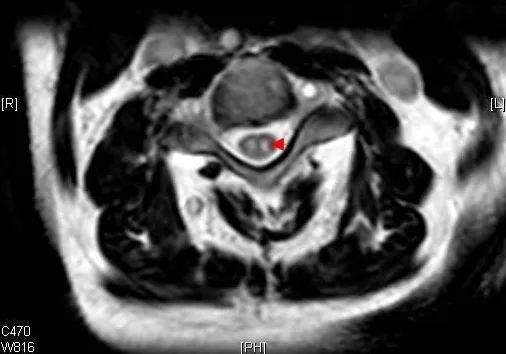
Sagittal T2-weighted MRI scan showing an abnormally high signal of the spinal cord extending from C3 down to the lower end plate of C5.
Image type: radiology (mri)